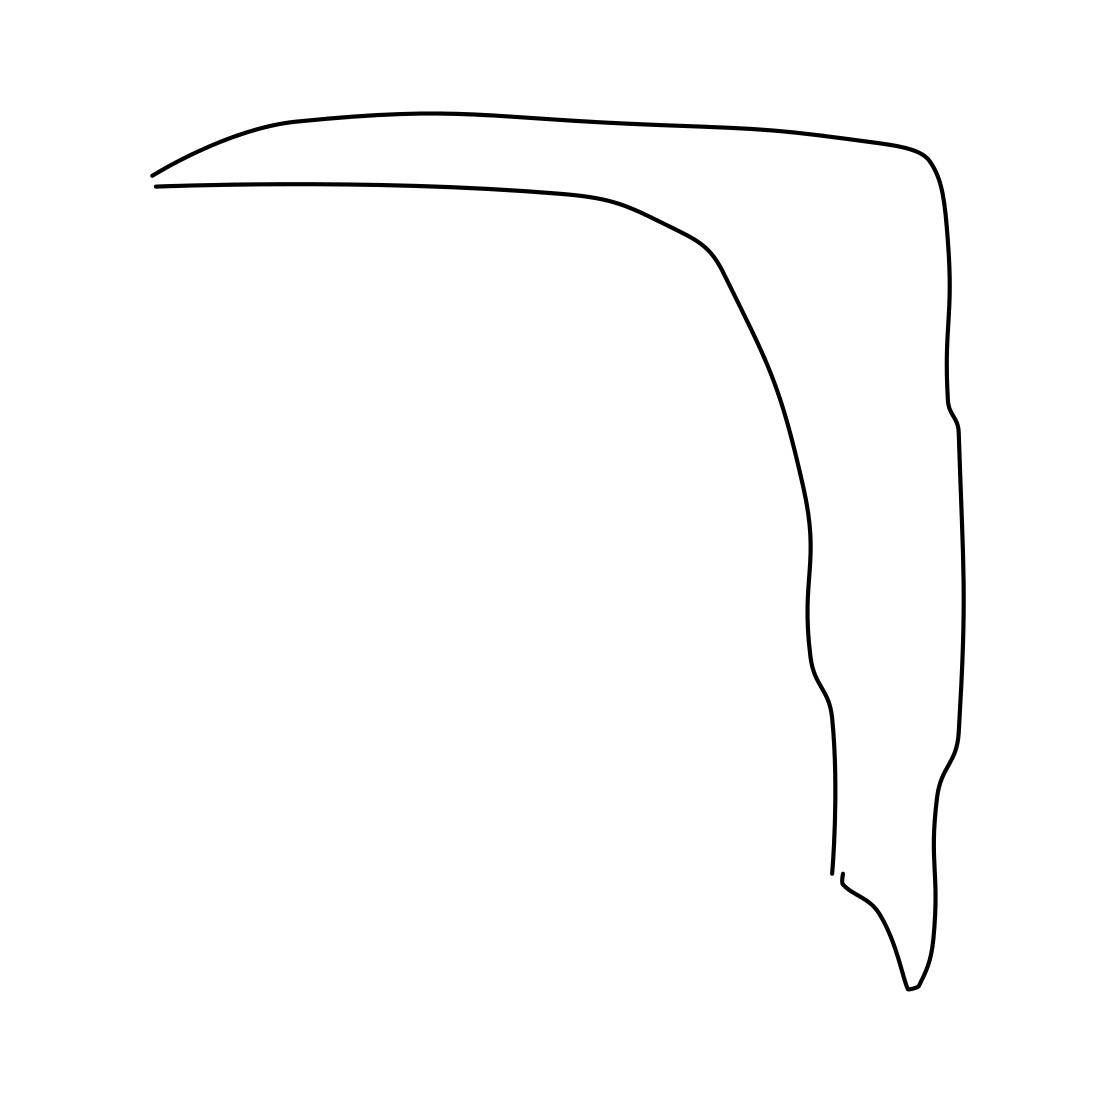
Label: boomerang